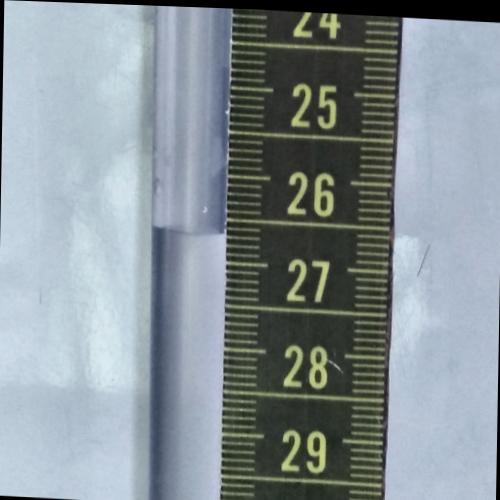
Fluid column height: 26.7 cm